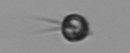
Label: Acanthoica_quattrospina